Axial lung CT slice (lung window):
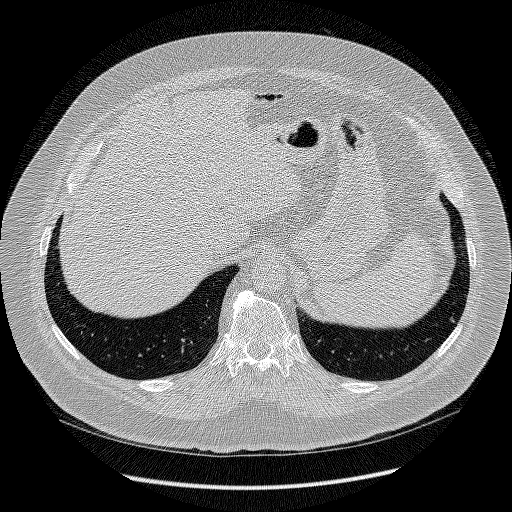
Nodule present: no